Question: I want to create a chart with Microsoft's Chart Controls, which looks like this Excel chart:

Has somebody an idea how to group the elements on the x-axis as on this image?
What I did so far was:
'''
Series s = new Series("Testseries");
s.ChartType = SeriesChartType.Line;
s.Color = Color.Red;
s.Points.Add(20,65);
s.Points.Add(17,66);
s.Points.Add(17,55);
Chart1.Series.Add(s);
'''
How can I label each data point seperately on the x-axis?
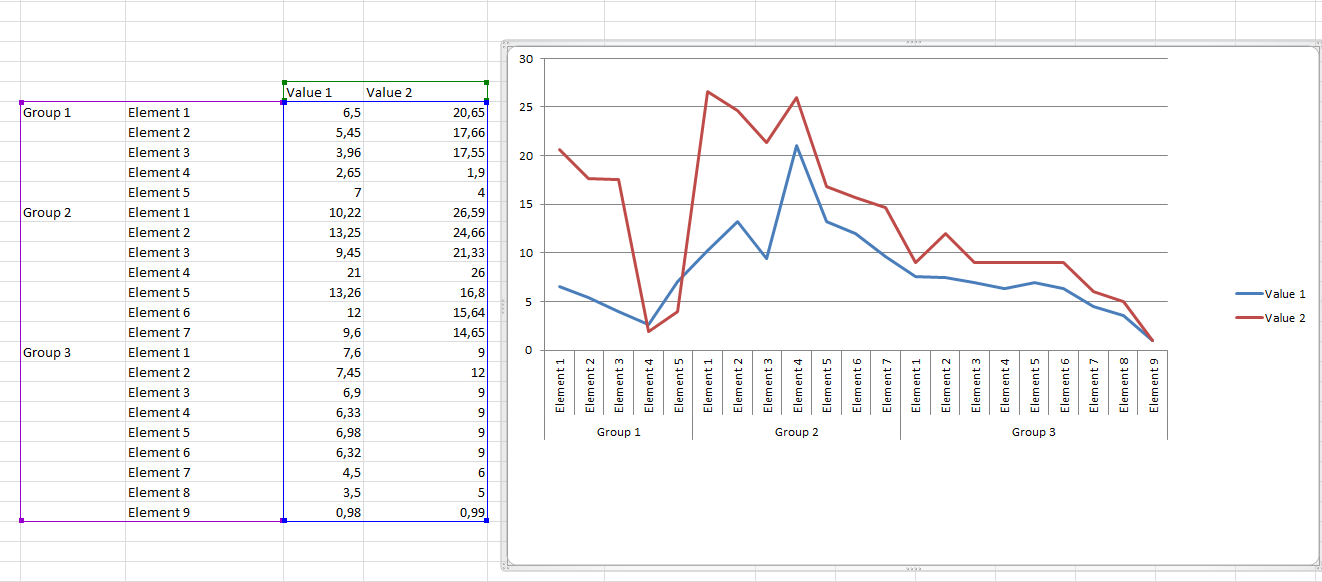
Answer: OK, I solved the problem like this:
'''
string[] xval = { "ElementX", "ElementX", "ElementX", "ElementX", "ElementX", "ElementX", "ElementX", "ElementX", "ElementX", "ElementX", "ElementX", "ElementX", "ElementX", "ElementX", "ElementX", "ElementX", "ElementX", "ElementX", "ElementX", "ElementX", "ElementX" };
for (int i = 0; i < xval.Length; i++)
{
Chart1.ChartAreas["ChartArea1"].AxisX.CustomLabels.Add(i + 0.5, i + 1.5, xval[i]);
Chart1.ChartAreas["ChartArea1"].AxisX.CustomLabels[i].GridTicks = GridTickTypes.TickMark;
}
// second label row
Chart1.ChartAreas["ChartArea1"].AxisX.CustomLabels.Add(0, 5.5, "Group1", 1, LabelMarkStyle.LineSideMark);
Chart1.ChartAreas["ChartArea1"].AxisX.CustomLabels.Add(5.5, 12.5, "Group2", 1, LabelMarkStyle.LineSideMark);
Chart1.ChartAreas["ChartArea1"].AxisX.CustomLabels.Add(12.5, 21.5, "Group3", 1, LabelMarkStyle.LineSideMark);
'''